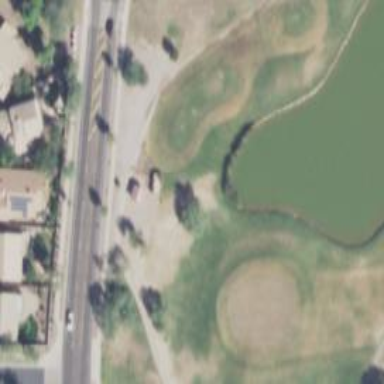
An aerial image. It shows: Water hazard on golf course.